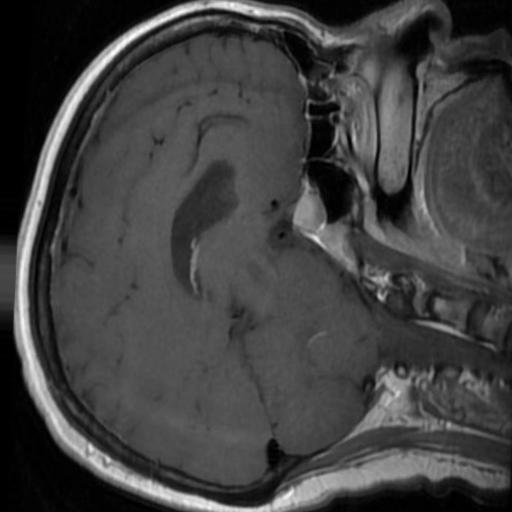
Label: brain_tumor